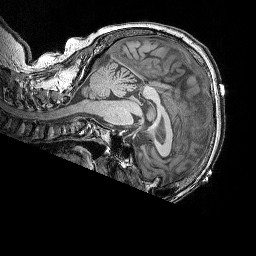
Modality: T1w
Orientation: sagittal
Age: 77
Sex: female
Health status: ill
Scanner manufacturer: siemens
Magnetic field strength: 3 T
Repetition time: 1.75 s
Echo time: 0.00418 s